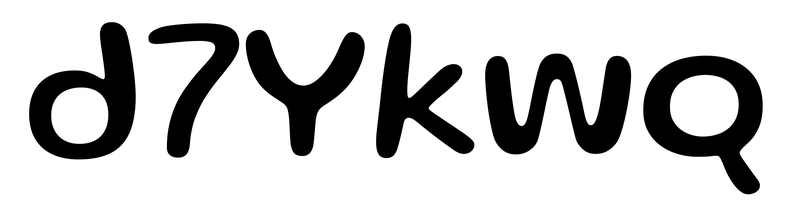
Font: Gluten_Regular